Interaction volume radius: 10 \u00c5
Interaction volume height: 45 \u00c5
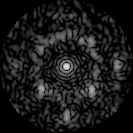
Disorder parameter: 0.531